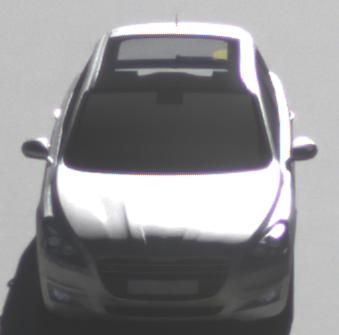
Make: Peugeot
Model: 508 SW 120 VTi
Detailed model: 508 (I) SW
Model produced from: 2011/03
Model produced until: 2014/05
Doors: 5
Color: white
Road condition: dry road
Daytime: morning or afternoon
Contrast: high contrast